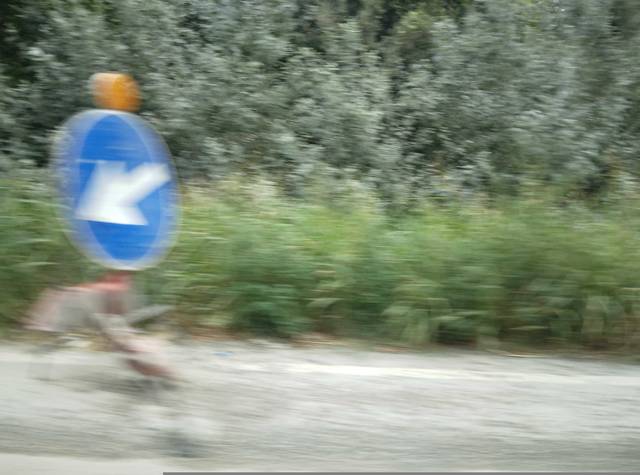
Region: Italy
Coordinates: 44.405, 12.176